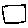
Label: square